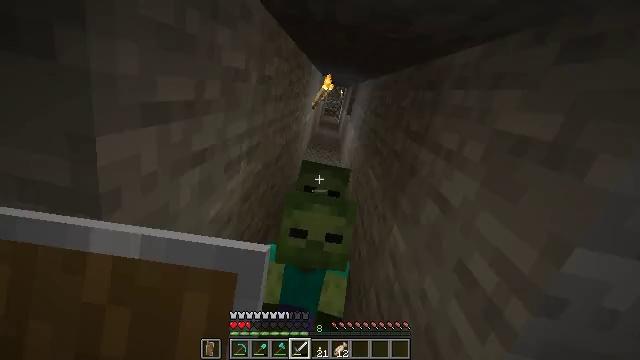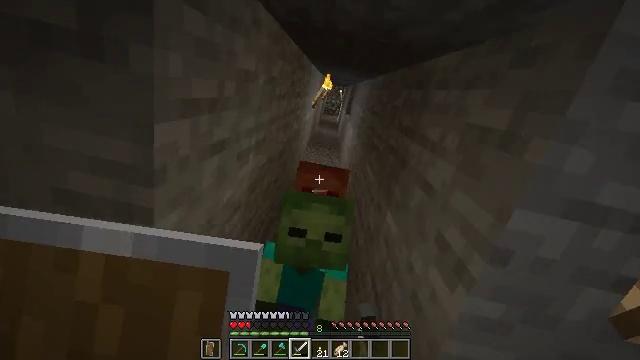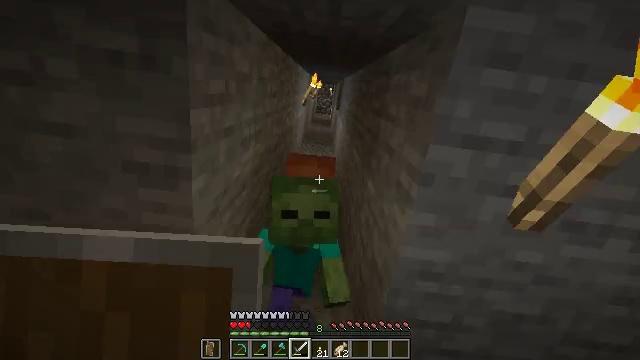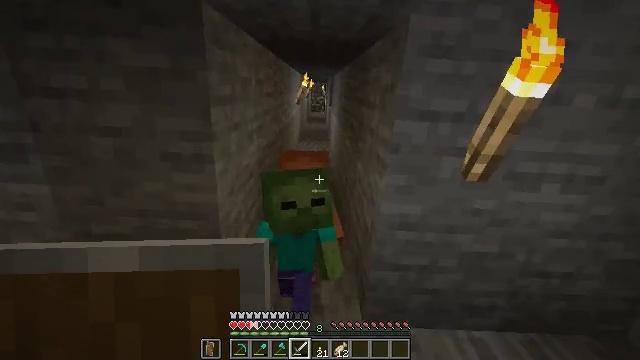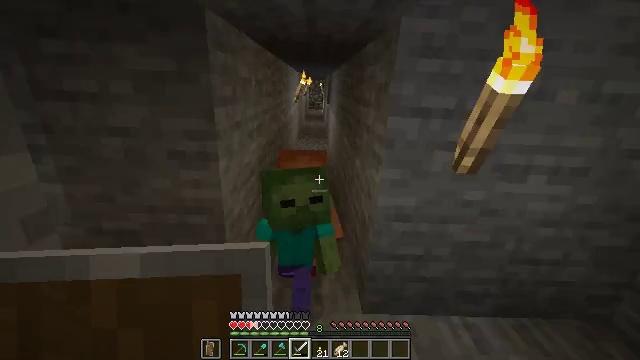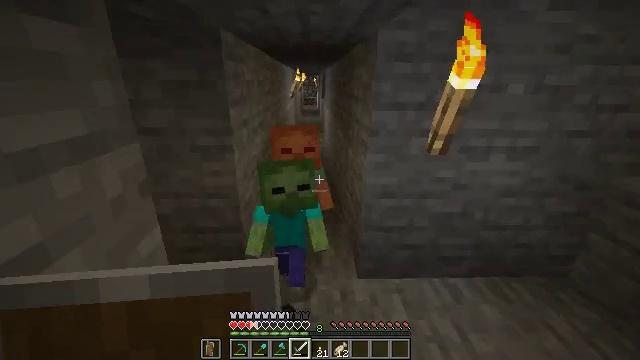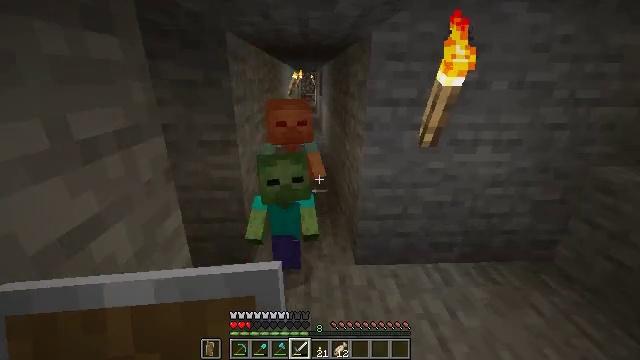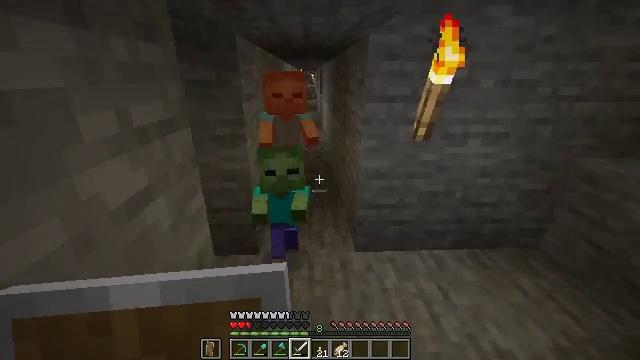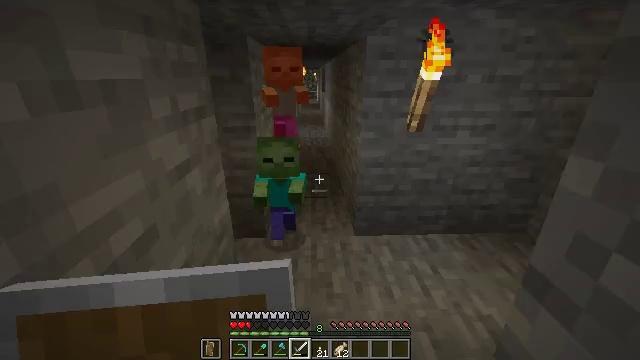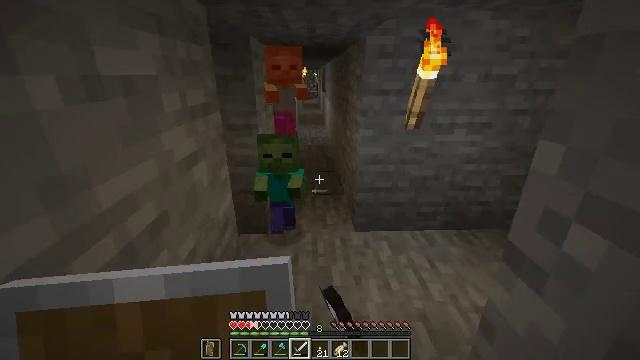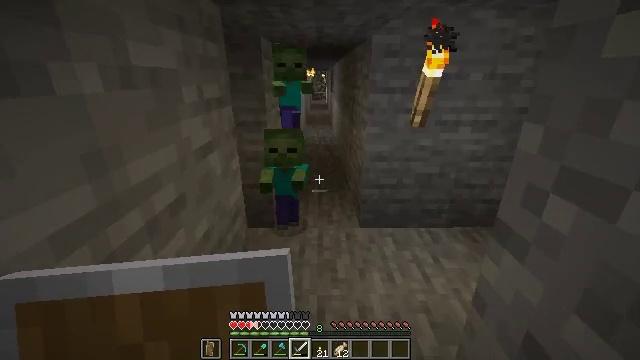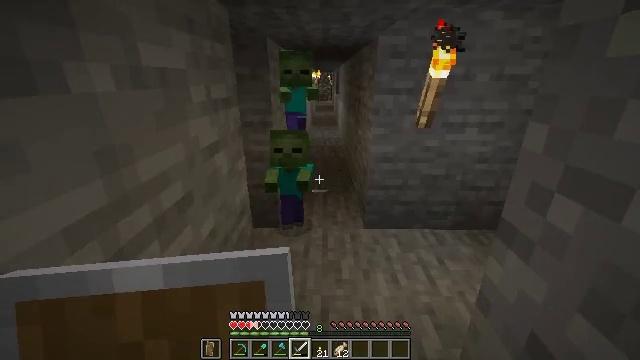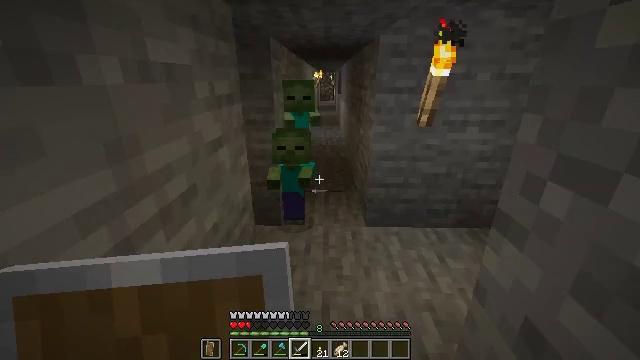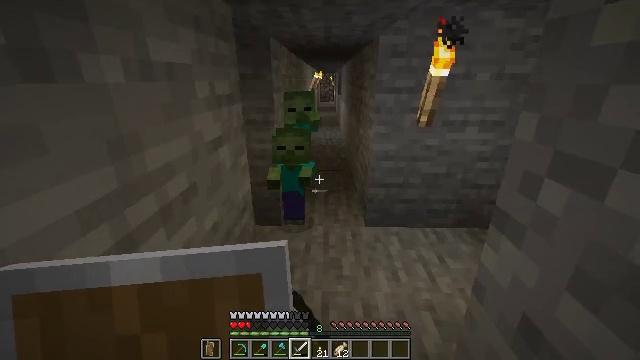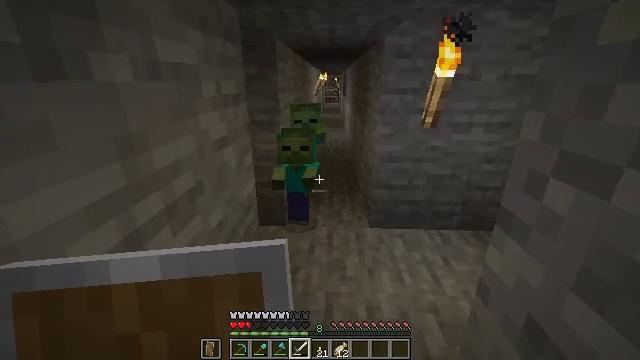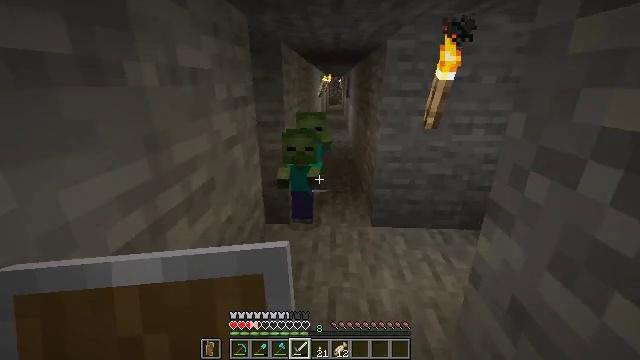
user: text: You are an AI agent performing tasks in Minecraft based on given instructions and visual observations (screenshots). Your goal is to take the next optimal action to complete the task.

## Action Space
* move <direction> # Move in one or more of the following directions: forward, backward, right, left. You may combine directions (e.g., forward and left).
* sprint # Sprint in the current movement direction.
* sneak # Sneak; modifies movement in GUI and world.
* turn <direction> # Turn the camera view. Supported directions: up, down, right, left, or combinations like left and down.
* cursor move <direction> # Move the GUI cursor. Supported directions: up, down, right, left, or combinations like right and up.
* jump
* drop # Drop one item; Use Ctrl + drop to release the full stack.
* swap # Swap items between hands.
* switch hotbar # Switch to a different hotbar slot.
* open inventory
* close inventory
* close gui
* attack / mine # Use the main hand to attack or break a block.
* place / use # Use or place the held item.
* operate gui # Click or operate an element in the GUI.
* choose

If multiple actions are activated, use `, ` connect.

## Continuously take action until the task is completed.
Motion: motion action
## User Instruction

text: Gather the wall torch from the wall.
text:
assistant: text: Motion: move back, attack / mine
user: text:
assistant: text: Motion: move back, attack / mine
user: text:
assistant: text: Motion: move back
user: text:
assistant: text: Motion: move back, attack / mine
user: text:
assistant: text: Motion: move back, attack / mine
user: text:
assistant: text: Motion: move back, attack / mine
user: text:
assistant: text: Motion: move back
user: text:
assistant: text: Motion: attack / mine
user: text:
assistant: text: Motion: attack / mine
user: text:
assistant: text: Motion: turn left
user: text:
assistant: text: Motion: turn left
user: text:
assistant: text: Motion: attack / mine
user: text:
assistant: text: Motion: attack / mine
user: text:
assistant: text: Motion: turn left, attack / mine
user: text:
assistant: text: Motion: move back
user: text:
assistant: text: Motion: move back and move left, attack / mine
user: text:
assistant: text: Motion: move back and move left, attack / mine
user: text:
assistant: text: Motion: move back, attack / mine
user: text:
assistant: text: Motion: no_op
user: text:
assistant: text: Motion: move back, attack / mine
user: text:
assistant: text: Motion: move back, attack / mine
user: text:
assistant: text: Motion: move back, attack / mine
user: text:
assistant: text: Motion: move back
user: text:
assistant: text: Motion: move back
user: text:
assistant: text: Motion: move back, attack / mine
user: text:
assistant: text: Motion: attack / mine
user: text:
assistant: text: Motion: attack / mine
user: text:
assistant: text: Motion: no_op
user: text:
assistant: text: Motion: move back, attack / mine
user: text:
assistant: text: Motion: attack / mine